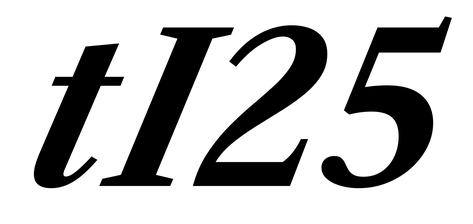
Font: LibreCaslonText-Italic_Bold_Italic